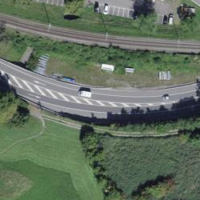
EUNIS habitat code: 24
Species observed at this site:
Larus michahellis